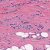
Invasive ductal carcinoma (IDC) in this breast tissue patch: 1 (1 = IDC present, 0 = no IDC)